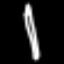
Label: pencil